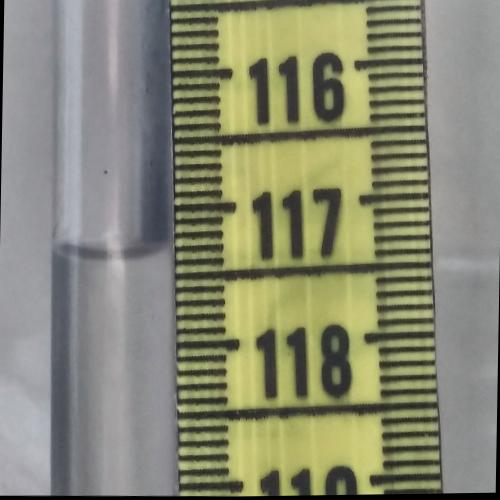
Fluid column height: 117.3 cm